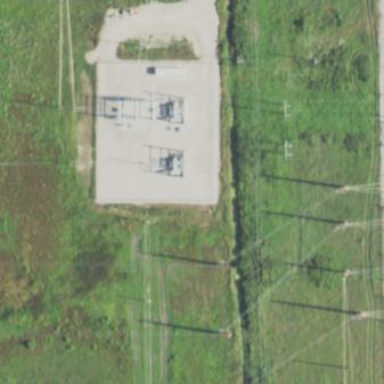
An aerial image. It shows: Distribution-level power substation.